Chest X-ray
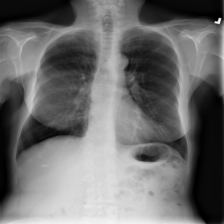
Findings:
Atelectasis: negative
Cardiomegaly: negative
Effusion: negative
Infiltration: positive
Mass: negative
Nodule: negative
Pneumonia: negative
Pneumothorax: negative
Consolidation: negative
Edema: negative
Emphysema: negative
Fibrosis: negative
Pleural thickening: negative
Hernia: negative